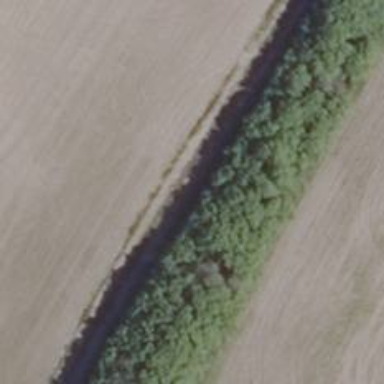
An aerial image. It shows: Sandy track road with grade 4 track type.